【题型】选择题　【知识点】立体几何　【难度】easy
如图，在三棱锥 \(P-ABC\) 中，\(PA = BC = \sqrt{3}\)，\(PB = AC = 2\)，\(PC = AB = \sqrt{5}\)，则三棱锥 \(P-ABC\) 外接球的体积为（\quad）

A. \(\sqrt{2}\pi\) \quad B. \(\sqrt{3}\pi\) \quad C. \(\sqrt{6}\pi\) \quad D. \(6\pi\)
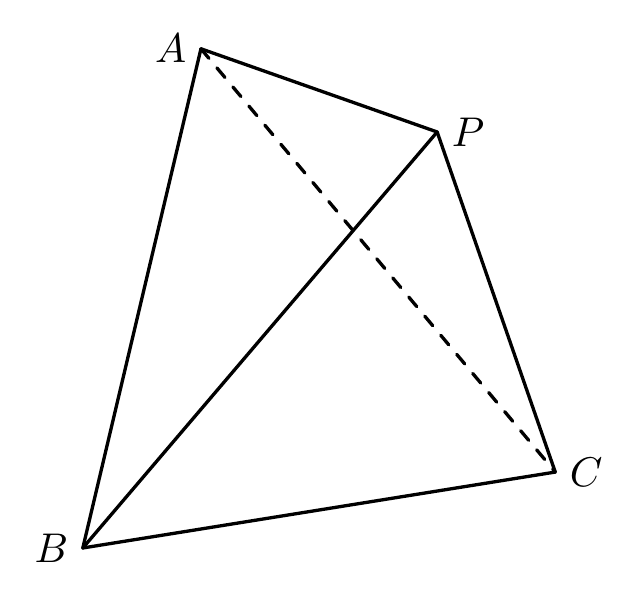
【解答】
【解析】由题意，\(PA = BC = \sqrt{3}\)，\(PB = AC = 2\)，\(PC = AB = \sqrt{5}\)，将三棱锥 \(P-ABC\) 放到长方体中，
可得长方体的三条面对角线分别为 \(\sqrt{3}\)，\(2\)，\(\sqrt{5}\)，

即
\[
\sqrt{a^2 + b^2} = \sqrt{3}, \quad \sqrt{a^2 + c^2} = 2, \quad \sqrt{c^2 + b^2} = \sqrt{5},
\]

解得：\(a = 1\)，\(b = \sqrt{2}\)，\(c = \sqrt{3}\).

外接球的半径 \(R = \frac{1}{2} \times \sqrt{a^2 + b^2 + c^2} = \frac{\sqrt{6}}{2}\).

\(\therefore\) 三棱锥 \(P-ABC\) 外接球的体积 \(V = \frac{4}{3}\pi R^3 = \sqrt{6}\pi\).

故选：C.